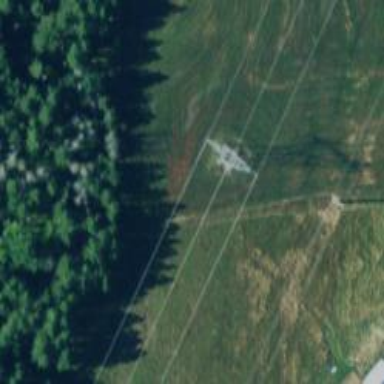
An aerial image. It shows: Lattice structure tower used for power distribution.